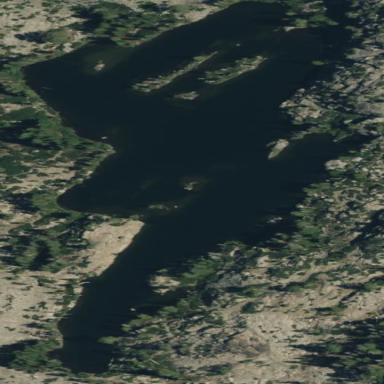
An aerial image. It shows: The outer border of the lake.